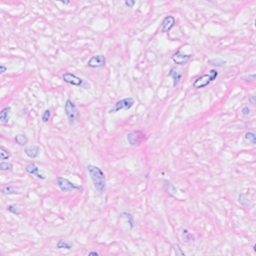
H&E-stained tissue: Breast